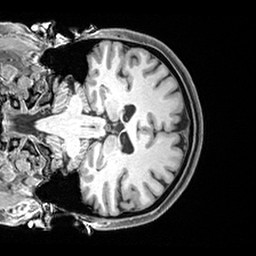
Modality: T1w
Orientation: coronal
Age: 44
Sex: female
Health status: healthy
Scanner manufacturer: siemens
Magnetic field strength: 3 T
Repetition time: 2.4 s
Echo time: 0.00217 s